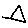
Label: triangle